Question: Im trying to use the following regex to search and replace in multiple files in notepad++
'''
([^
]*)(state="1")([^
]*)*.
'''
This searches and finds state="1" in the first line of each file and works fine.
However, when I try to replace state="1" using:
'''
Replace with: $1 state="5"
'''
it cuts off the rest of the line.
I thought that it might be possible to get the rest of the line using:
'''
Replace with: $1 state="5" $2
'''
However, $2 doesnt seem to exist as a variable.
Is there some way to attach the rest of the line into variable $2?
Cheers
Heres an image to show how
(?=\A[^
]*)state="1"
is not working
Ive updated my version of notepad++ and everything

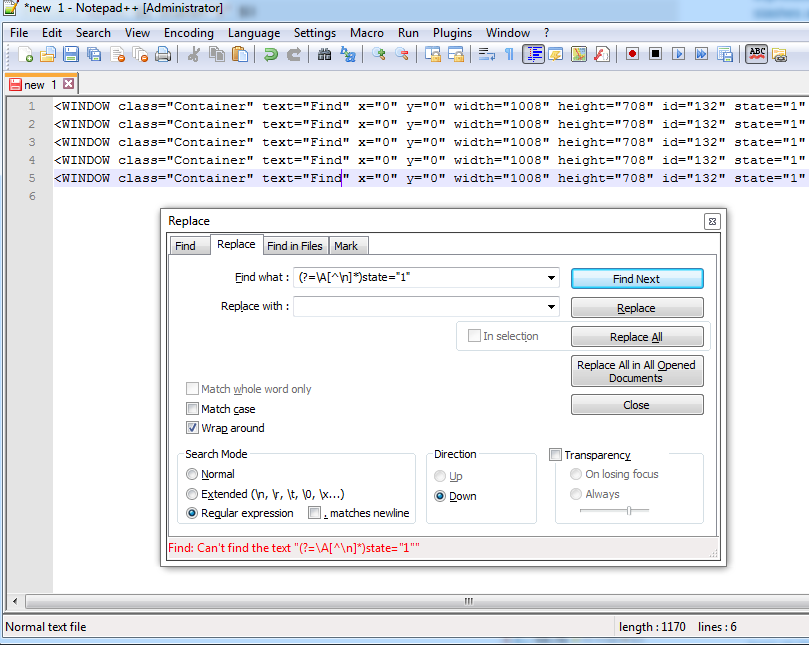
Answer: Each capture group, '(...)', is assigned a number, so '$2' represents the second capture group, '(state="1")'. The remainder of the line is captured in '$3'.
Either remove the capture group around 'state="1"':
'''
([^
]*)state="1"([^
]*)*.
'''
Or use '$3':
'''
Replace with: $1 state="5" $3
'''
Also, given the simplicity of the task, I don't see why you couldn't just search for 'state="1"' and replace with 'state="5"'. There doesn't seem to be any need for regular expressions here.
---
There's nothing in the pattern listed so far which limits the result to matching strings on the first line. If you need that I'd recommend using a pattern like this:
'''
(?=\A[^
]*)state="1"
'''
With these settings:

---
There seems to be some strange behavior with the '\A' (beginning of text) anchor inside the lookbehind. Removing from the lookbehind seems to work. Try this pattern:
'''
\A([^
]*)state="1"
'''
And replace with:
'''
$1state="5"
'''
All the other settings should be fine.